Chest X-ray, PA view. Patient: 69 years old, sex F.
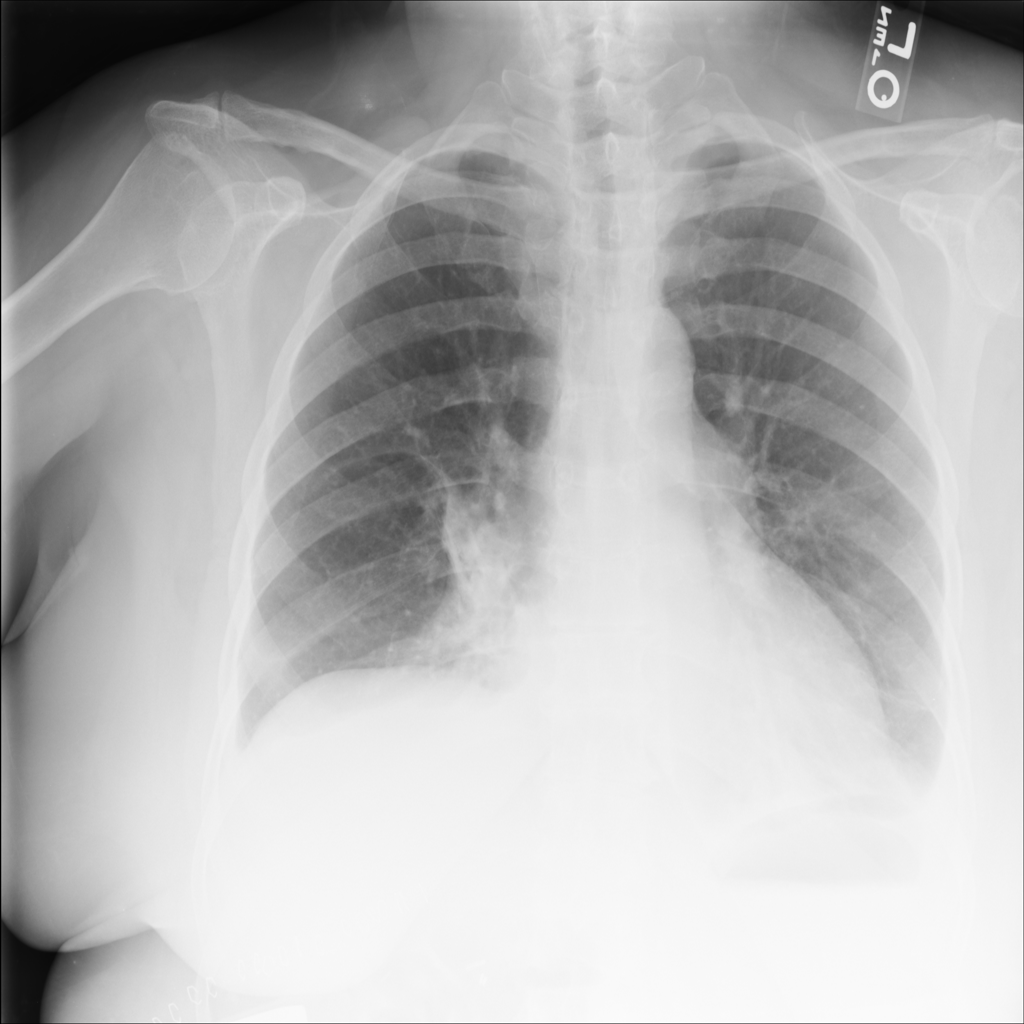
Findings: Atelectasis, Effusion